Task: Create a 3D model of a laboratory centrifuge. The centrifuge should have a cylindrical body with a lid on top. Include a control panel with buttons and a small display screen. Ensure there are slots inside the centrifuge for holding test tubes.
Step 266:
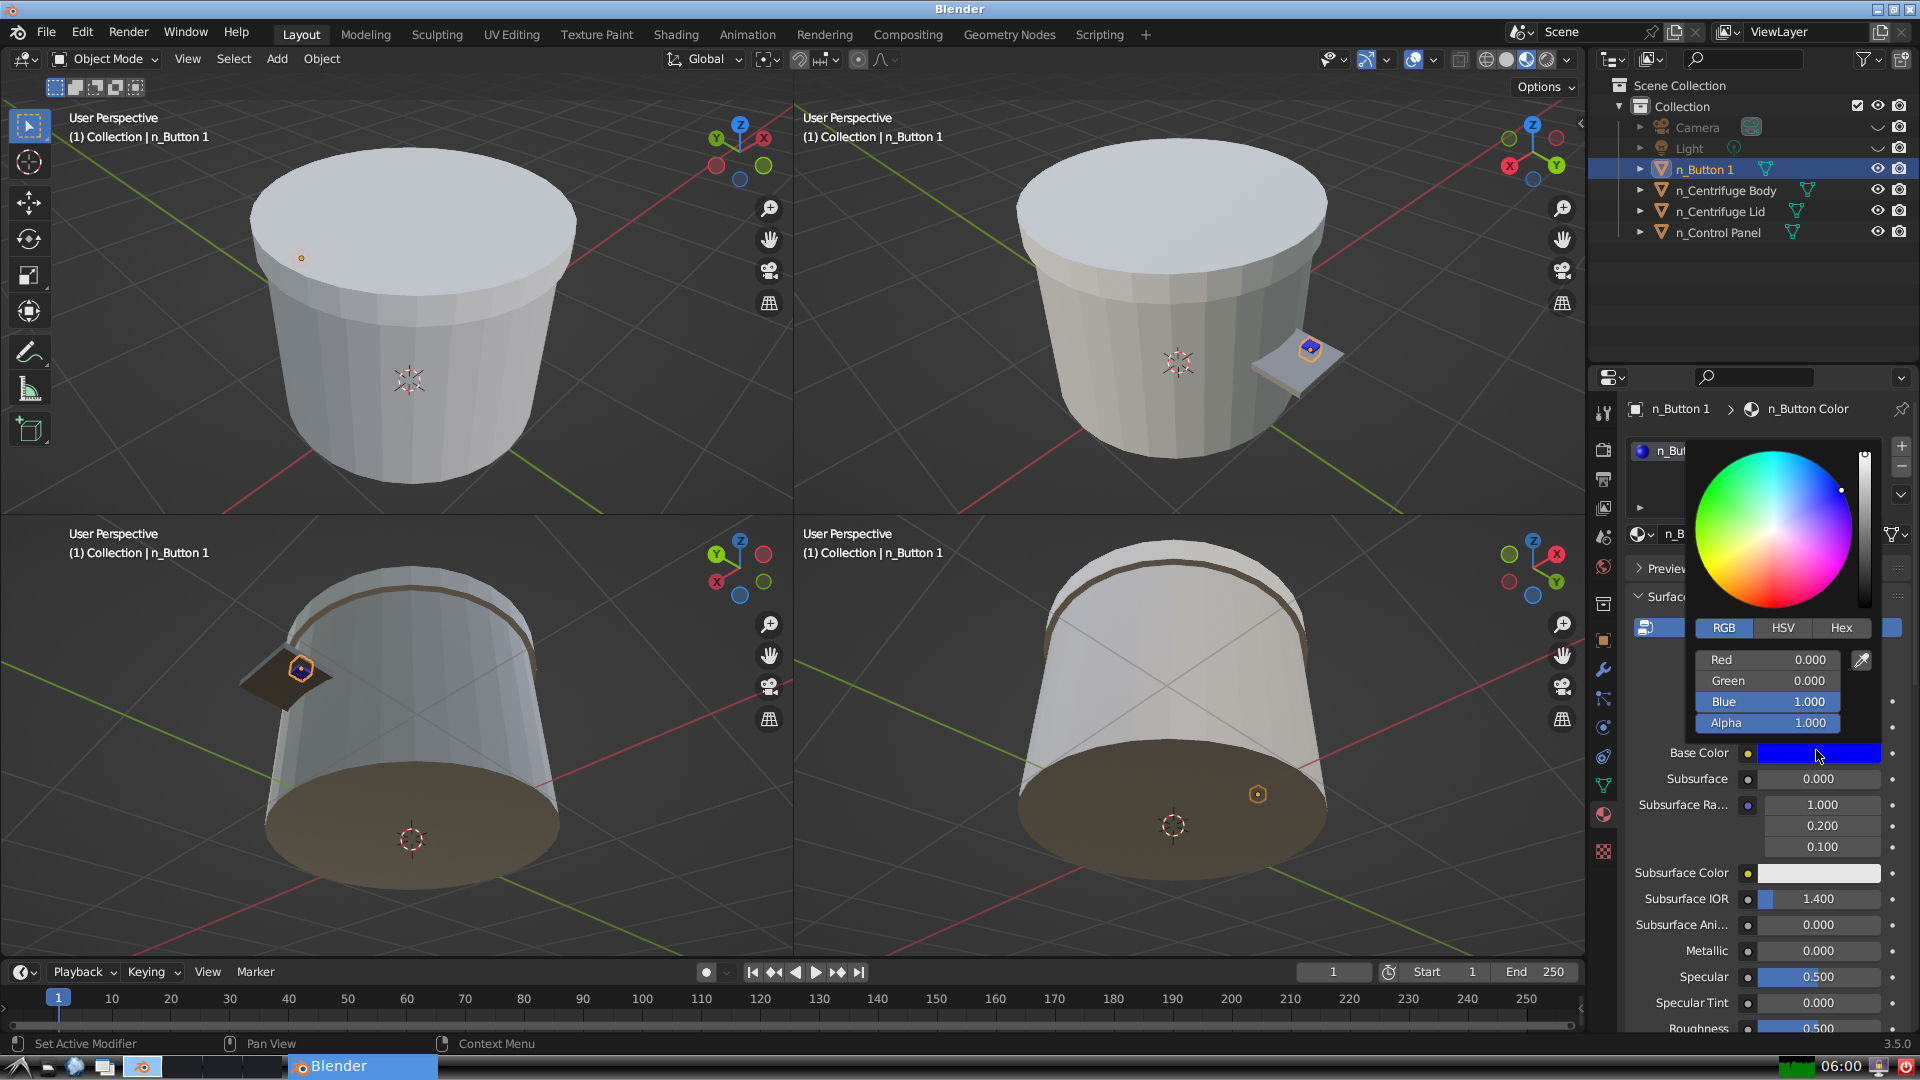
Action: click: no